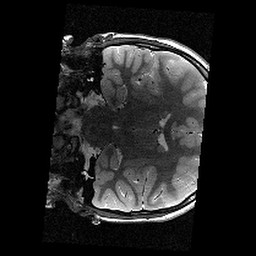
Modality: T2w
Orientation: coronal
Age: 11
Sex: female
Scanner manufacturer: siemens
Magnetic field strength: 3 T
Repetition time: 8.46 s
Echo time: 0.067 s